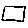
Label: square